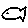
Label: fish